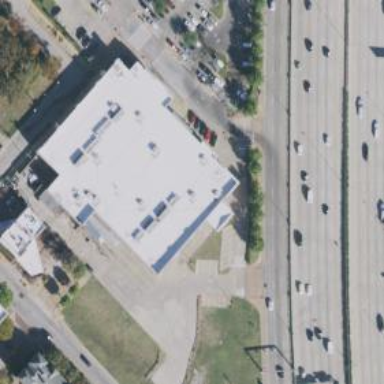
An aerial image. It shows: Pharmacy providing healthcare services.